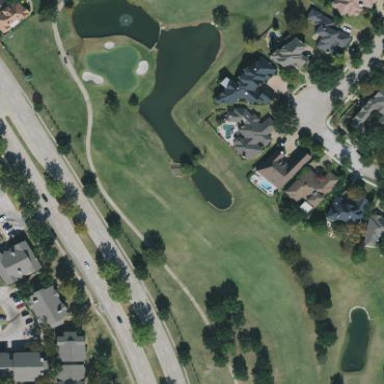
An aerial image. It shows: Rough area on grassy golf course.